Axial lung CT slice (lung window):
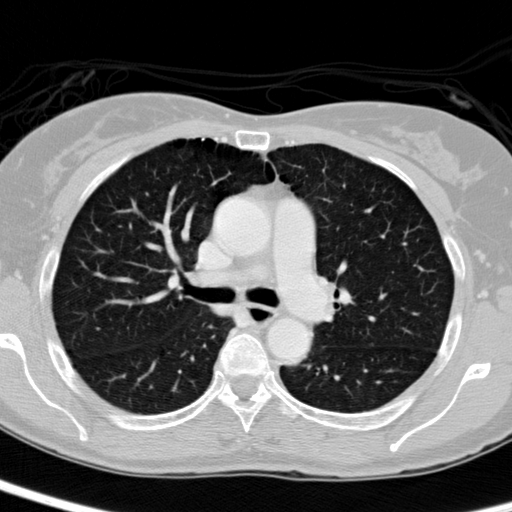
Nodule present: no